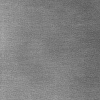
Atmospheric dust classification: dusty